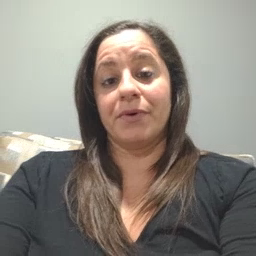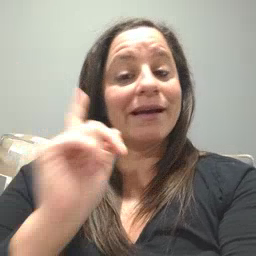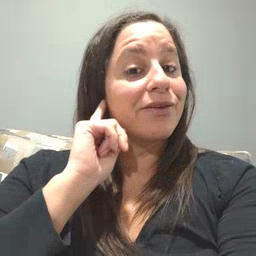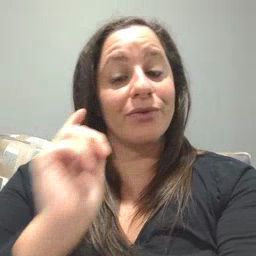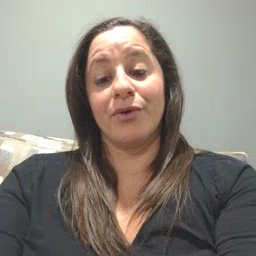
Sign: ear